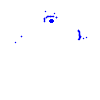
Particle: proton